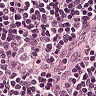
Metastatic tissue present: no